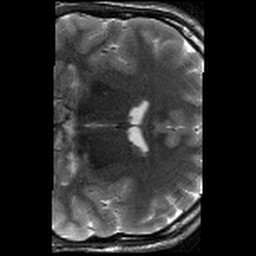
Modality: T2w
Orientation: coronal
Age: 21
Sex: male
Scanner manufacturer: siemens
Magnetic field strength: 3 T
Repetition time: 8.02 s
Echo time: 0.08 s